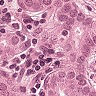
Metastatic tissue present: yes